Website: macys
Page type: customer-info-address
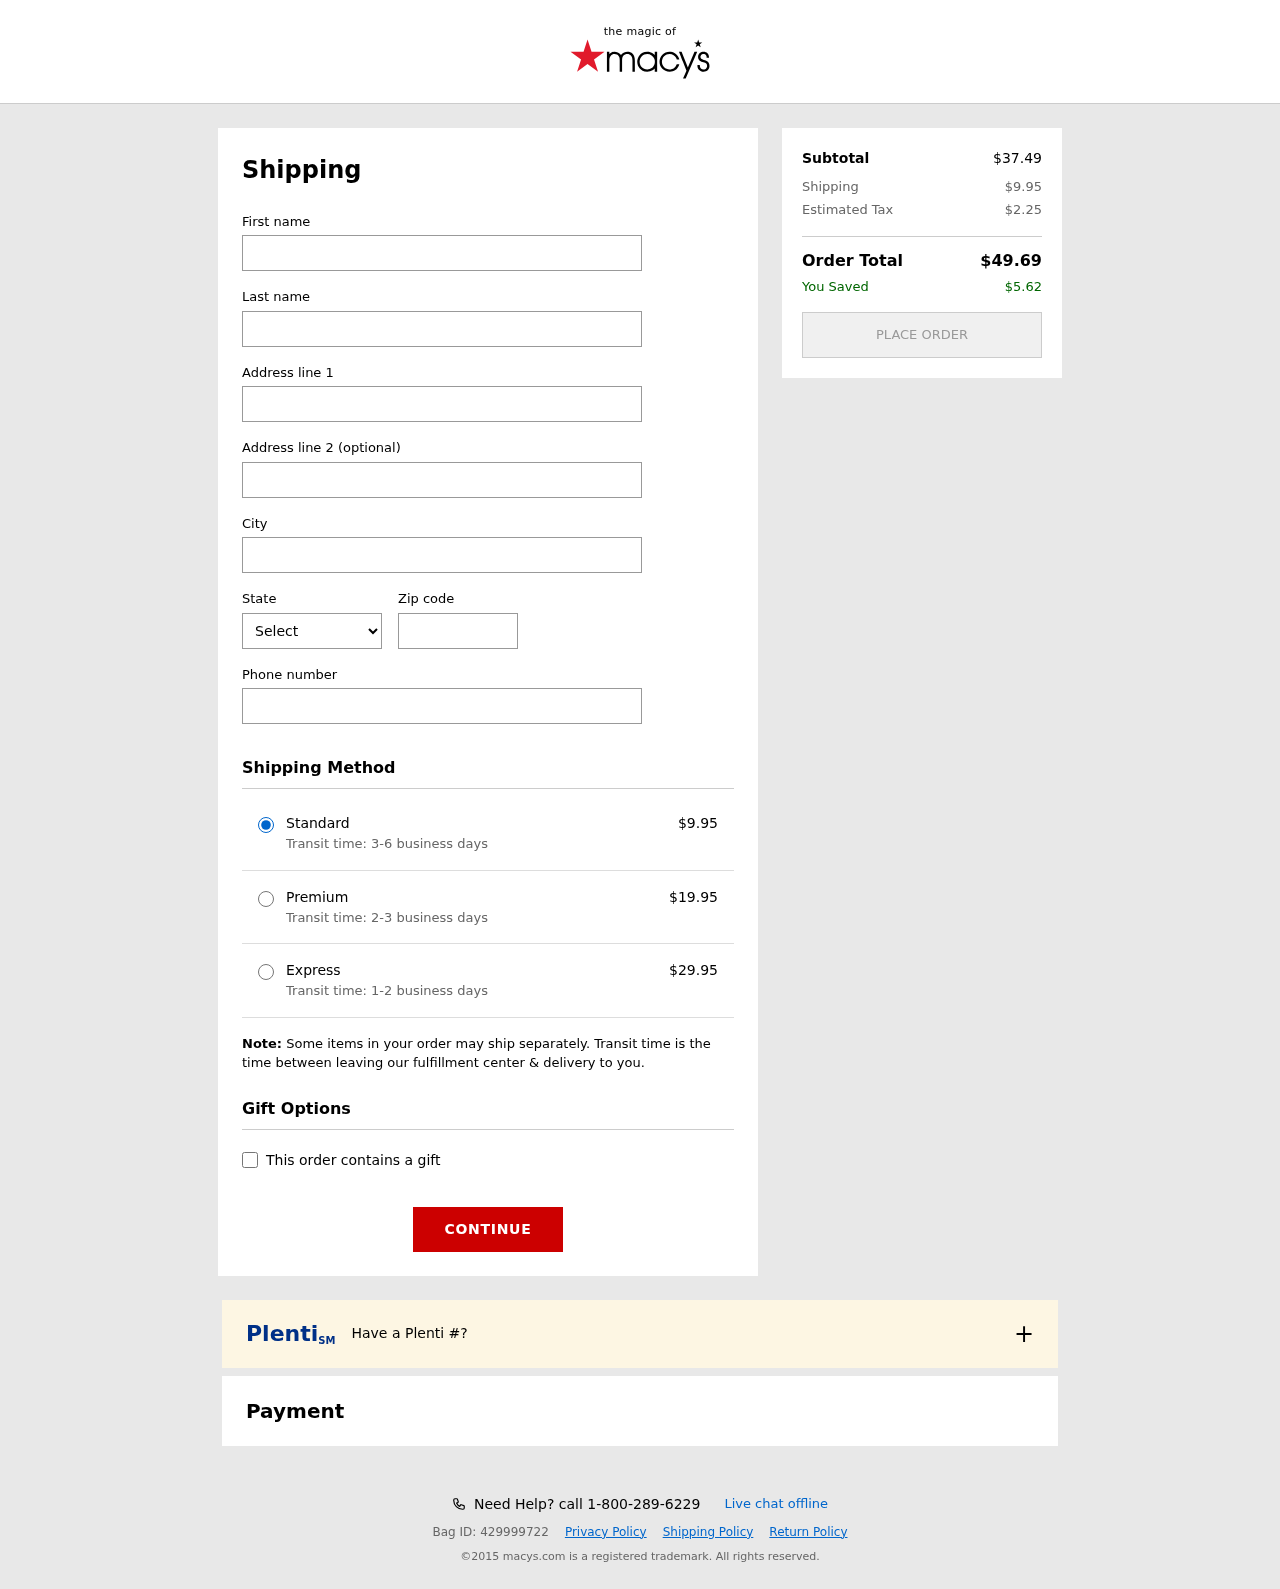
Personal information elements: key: PII_CITY
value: Richardland
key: PII_FIRSTNAME
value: Monica
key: PII_LASTNAME
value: White
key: PII_PHONE
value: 3849790006
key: PII_POSTCODE
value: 60361
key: PII_STATE_ABBR
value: TN
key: PII_STREET
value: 028 Yang Branch
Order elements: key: ORDER_SHIPPING_COST
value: $9.95
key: ORDER_SHIPPING_COST_PREMIUM
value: $19.95
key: ORDER_SHIPPING_COST_EXPRESS
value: $29.95
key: ORDER_SUBTOTAL
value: $37.49
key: ORDER_TAX
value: $2.25
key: ORDER_TOTAL
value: $49.69
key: ORDER_SAVINGS
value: $5.62